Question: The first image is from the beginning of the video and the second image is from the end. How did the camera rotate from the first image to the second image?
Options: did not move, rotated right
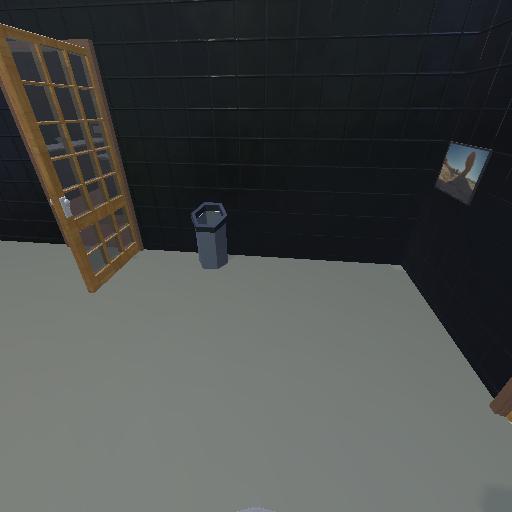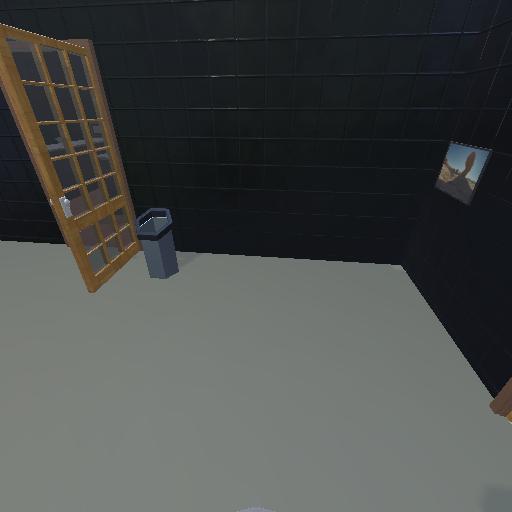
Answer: did not move